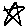
Label: star